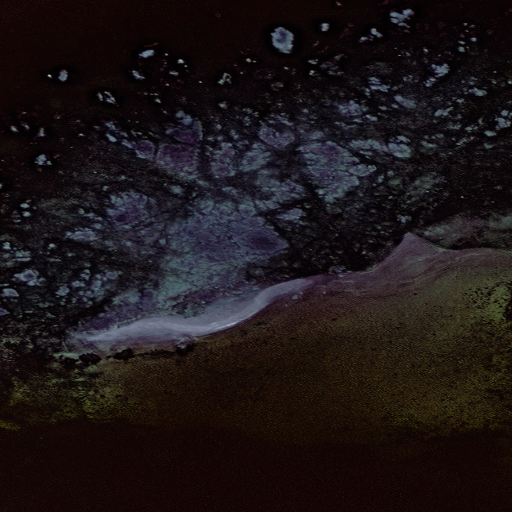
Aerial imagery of island in Alaska named Utesistoi Island containing only unknown